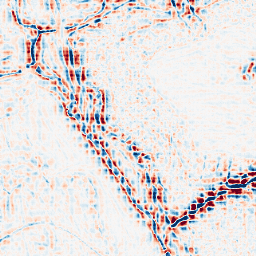
Category: wavelet
Decomposition family: wavelet_reverse_biorthogonal
Decomposition parameters: wavelet: rbio5.5
level: 3
Upsampling method: sinc_hamming
Upsampling parameters: scale: 4
kernel_size: 4
Upsampling scale: 4